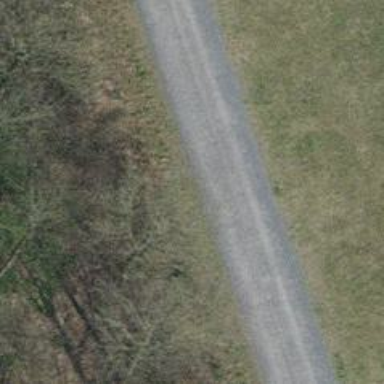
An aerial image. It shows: Compacted track with grade2 surface.